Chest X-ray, PA view. Patient: 50 years old, sex F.
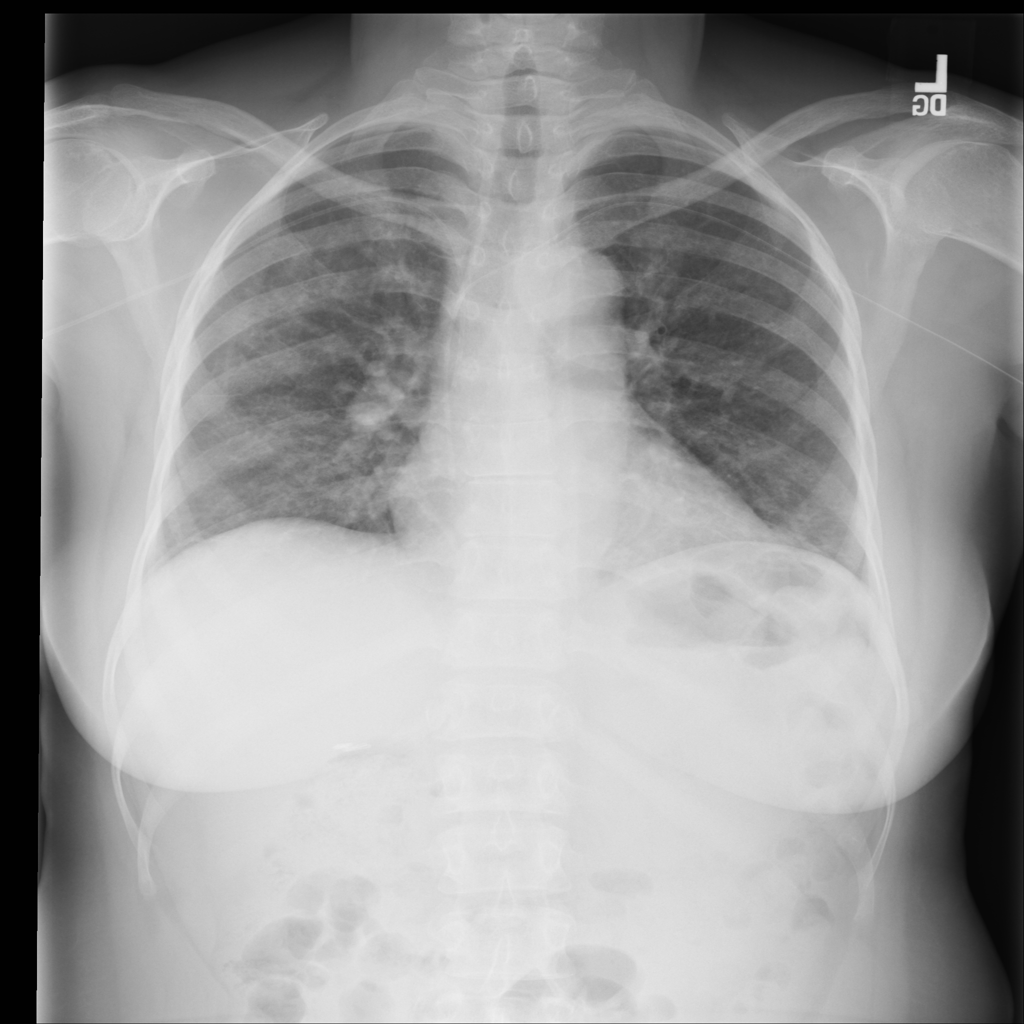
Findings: No Finding